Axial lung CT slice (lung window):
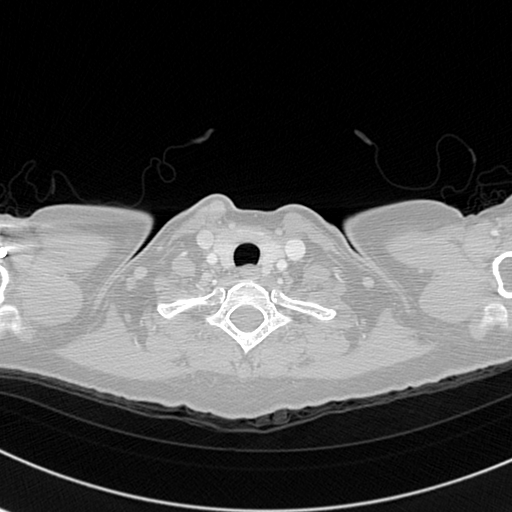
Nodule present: no